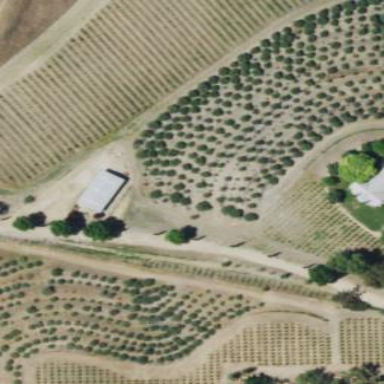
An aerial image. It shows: Orchard.